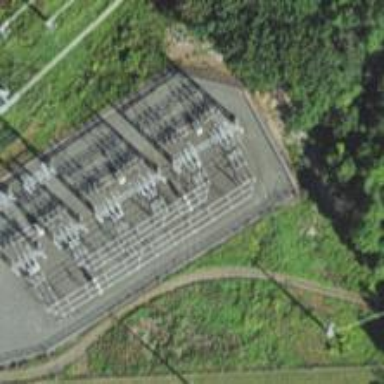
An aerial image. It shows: Switch for power supply.